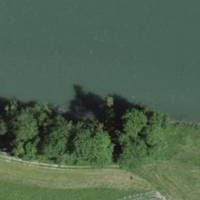
EUNIS habitat code: 15
Species observed at this site:
Gomphocerippus rufus
Tettigonia viridissima
Nemobius sylvestris